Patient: sex M, age 42
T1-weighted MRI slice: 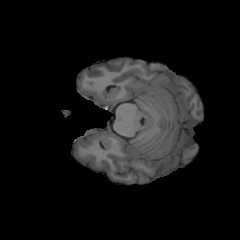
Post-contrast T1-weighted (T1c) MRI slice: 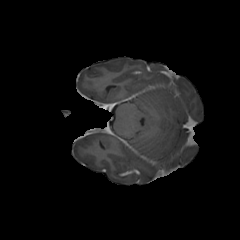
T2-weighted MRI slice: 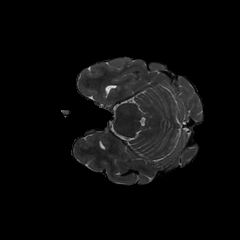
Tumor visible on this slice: no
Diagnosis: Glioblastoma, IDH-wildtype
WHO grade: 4